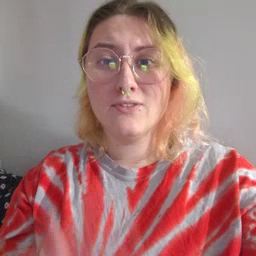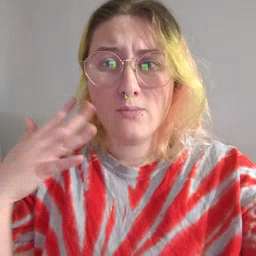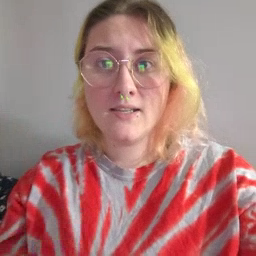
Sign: noisy